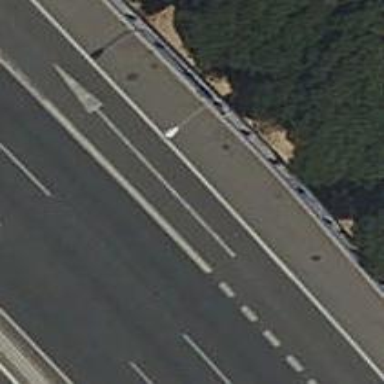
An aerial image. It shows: Asphalt bridge over motorway.